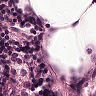
Metastatic tissue present: no